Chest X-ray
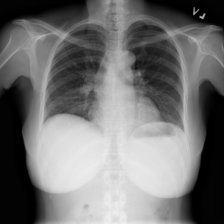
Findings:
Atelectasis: negative
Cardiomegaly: negative
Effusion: negative
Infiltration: negative
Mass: negative
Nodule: positive
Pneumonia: negative
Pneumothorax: negative
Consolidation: negative
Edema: negative
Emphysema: negative
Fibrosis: negative
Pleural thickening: negative
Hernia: negative